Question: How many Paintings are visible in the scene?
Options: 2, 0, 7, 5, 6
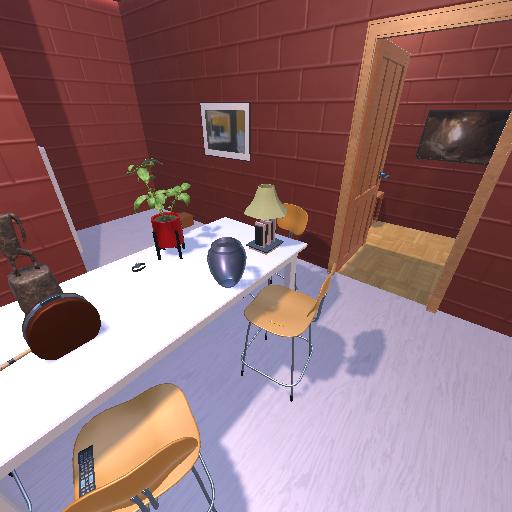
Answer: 2